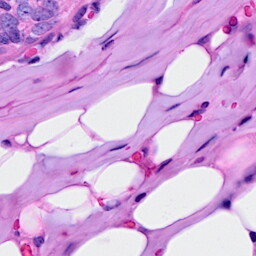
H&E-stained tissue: Breast